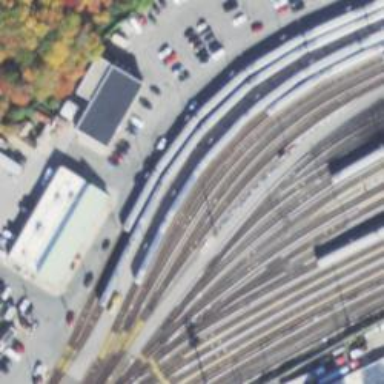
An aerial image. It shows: Electrified rail yard in service.